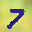
Label: 7